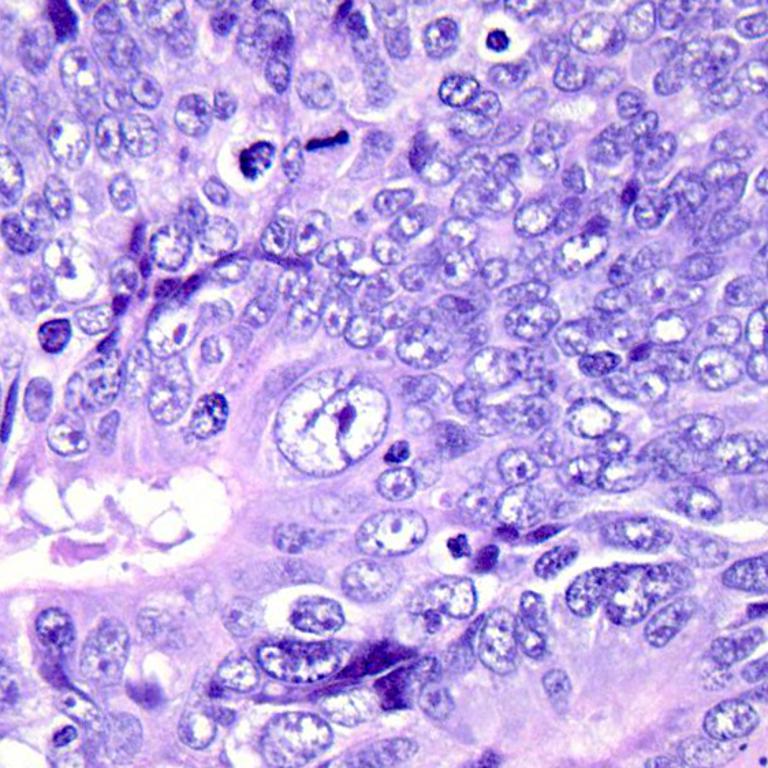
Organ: colon
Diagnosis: adenocarcinomas